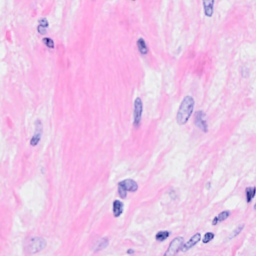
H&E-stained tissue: Breast